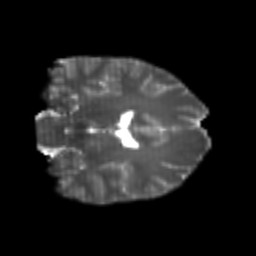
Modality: T2w
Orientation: coronal
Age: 20
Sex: male
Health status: healthy
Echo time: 0.074 s